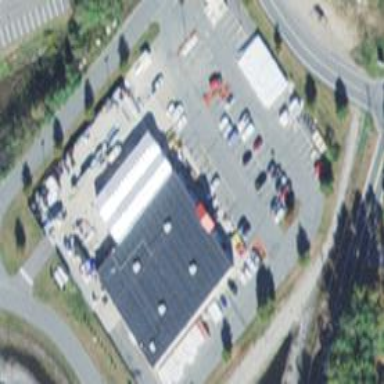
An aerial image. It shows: Country store within building.